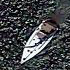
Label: Civil_yacht